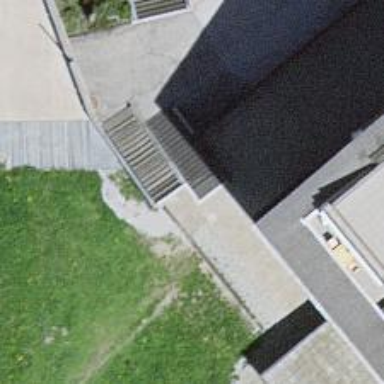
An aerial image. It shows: Road with steps.